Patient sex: F
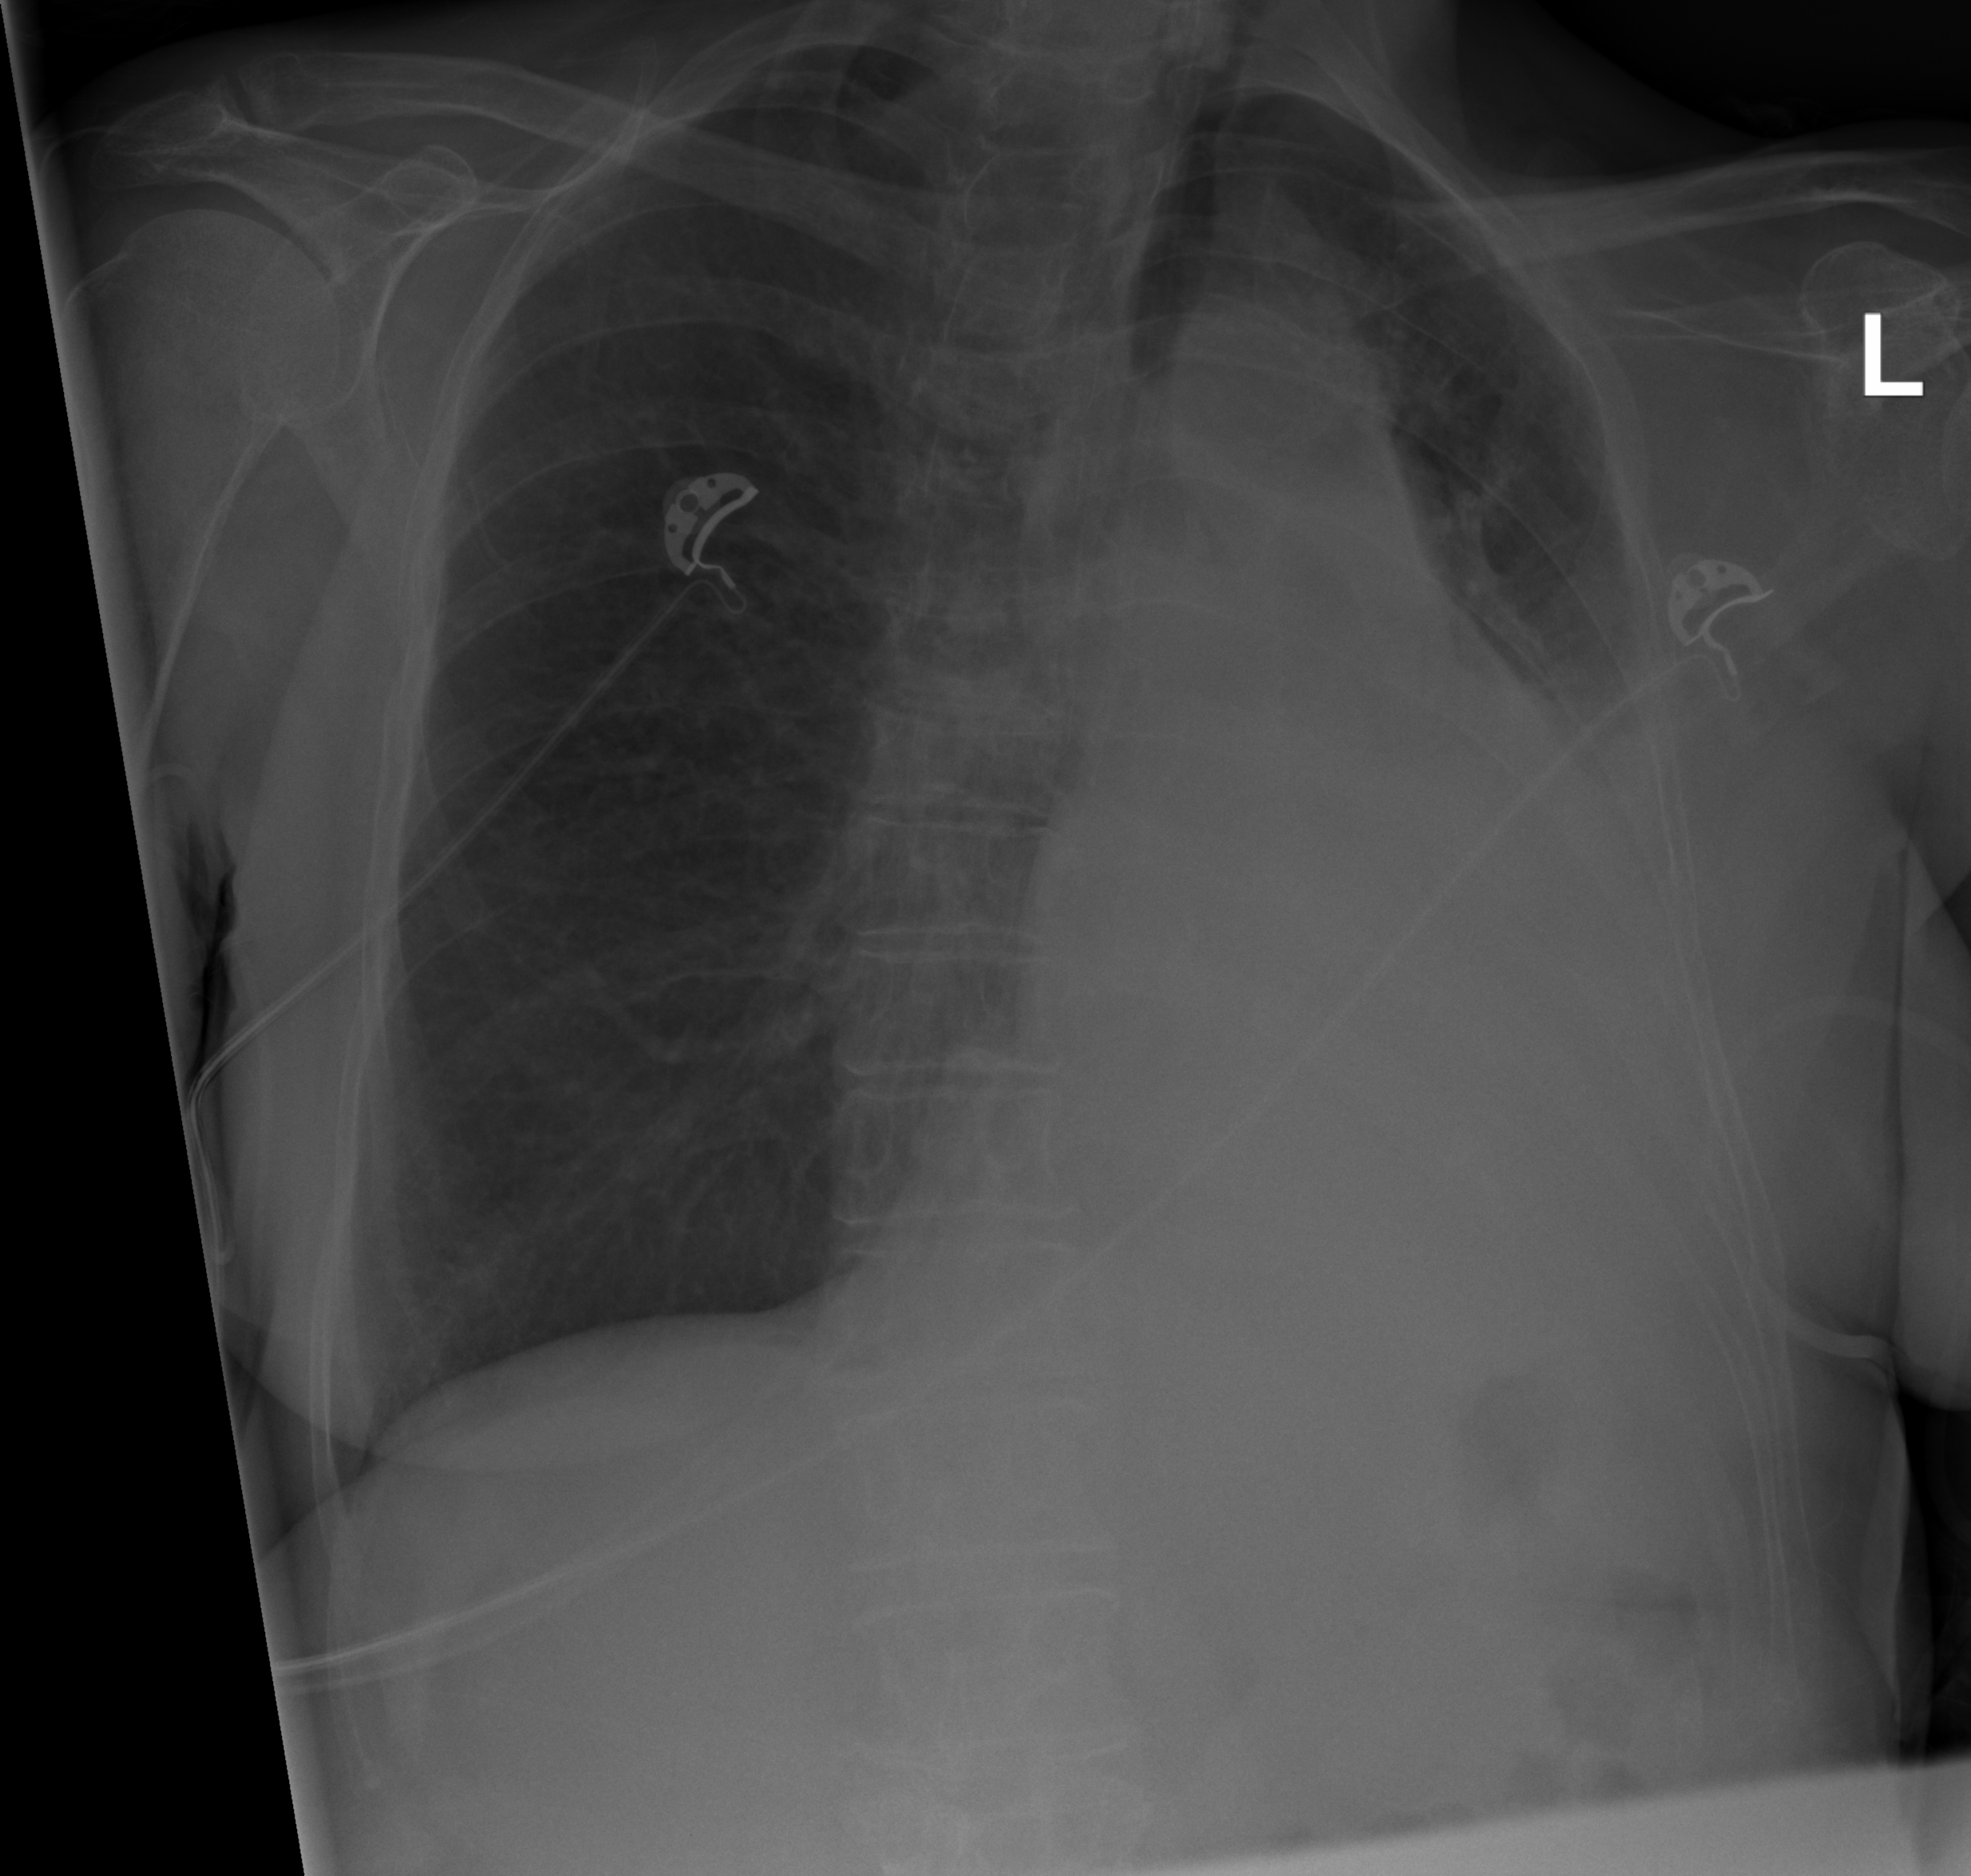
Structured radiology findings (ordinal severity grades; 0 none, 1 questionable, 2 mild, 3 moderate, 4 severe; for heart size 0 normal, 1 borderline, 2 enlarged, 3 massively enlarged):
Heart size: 0
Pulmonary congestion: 0
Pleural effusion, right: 0
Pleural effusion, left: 2
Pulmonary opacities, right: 0
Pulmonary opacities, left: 0
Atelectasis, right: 0
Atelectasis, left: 4